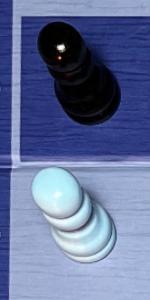
Label: Pawn_White